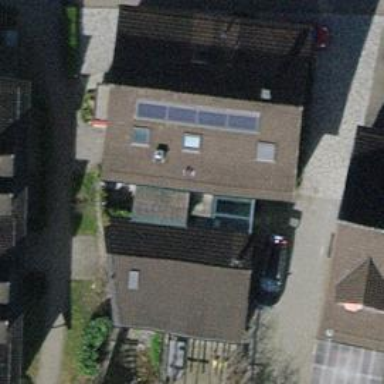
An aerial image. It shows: Terrace building.